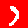
Digit: 7